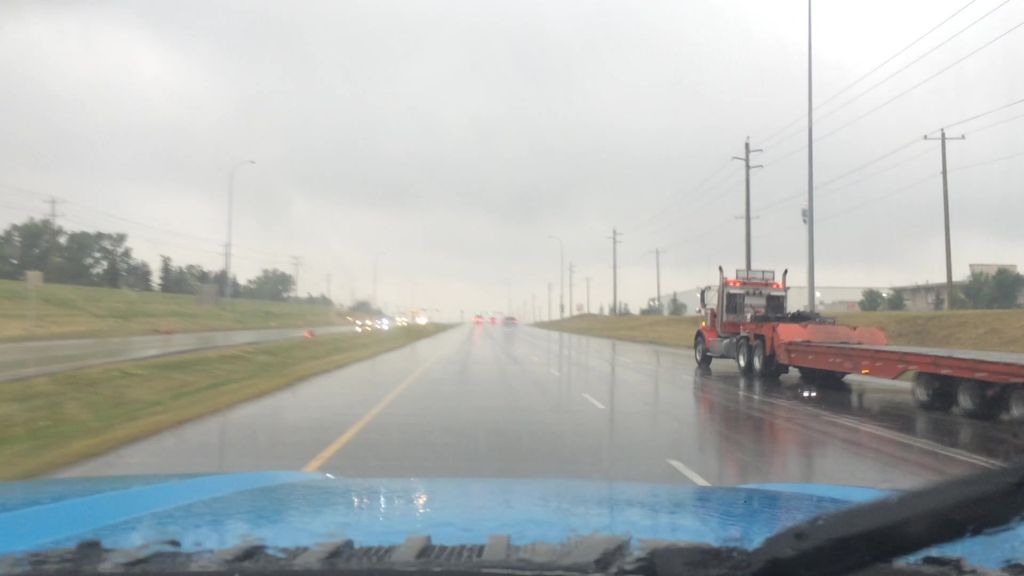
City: calgary